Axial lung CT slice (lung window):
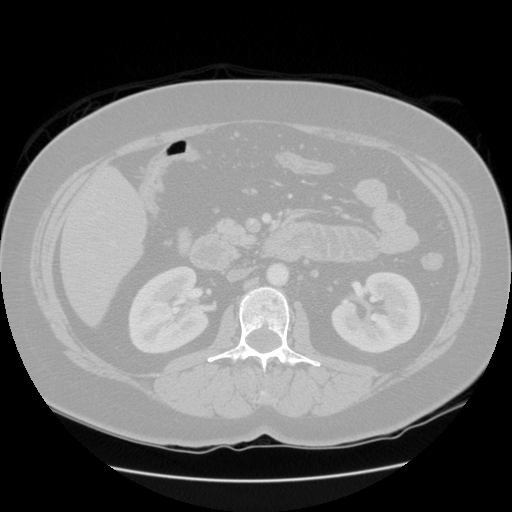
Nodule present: no